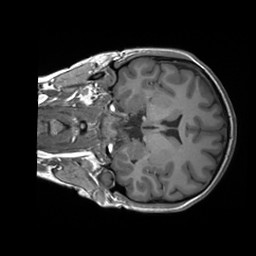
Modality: T1w
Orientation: coronal
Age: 26
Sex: female
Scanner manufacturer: siemens
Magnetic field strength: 3 T
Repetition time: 1.8 s
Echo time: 0.00232 s